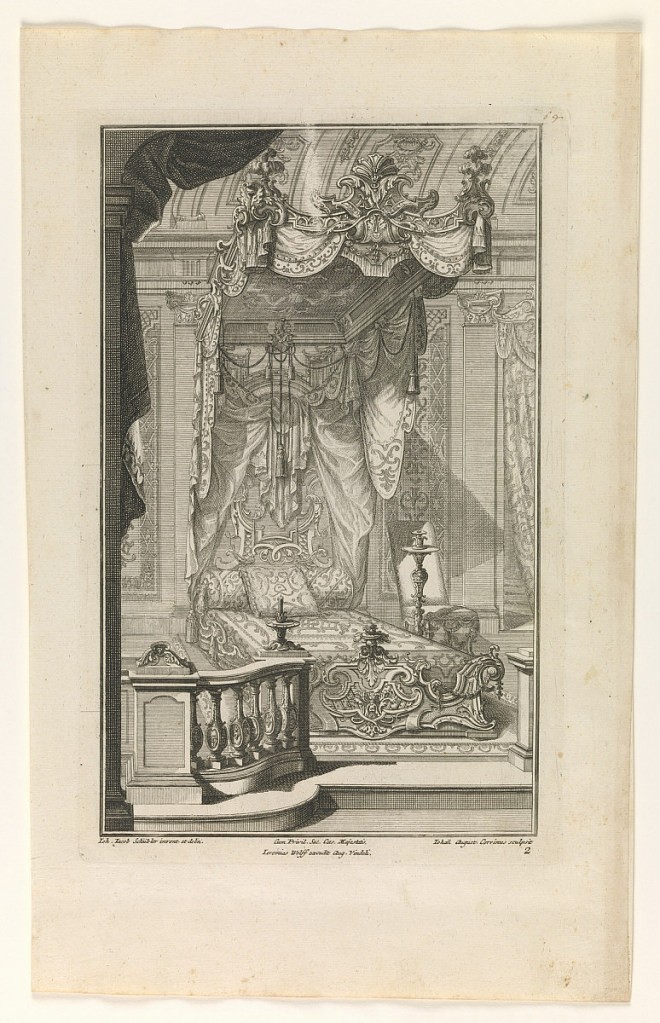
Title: Ersten Ausgab seines vorhabenden Wercks
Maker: Johann August Corvinus, German, 1683–1738
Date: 1728–31
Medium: Engraving on cream laid paper
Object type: Print
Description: Plate 2. Design for a bedroom and bed in the à la Duchesse Style placed between a candlestick and a chair